Field crop: maize
Growth stage: 2
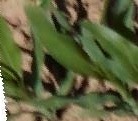
Species: maize